Interaction volume radius: 5 \u00c5
Interaction volume height: 10 \u00c5
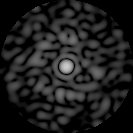
Disorder parameter: 0.8558